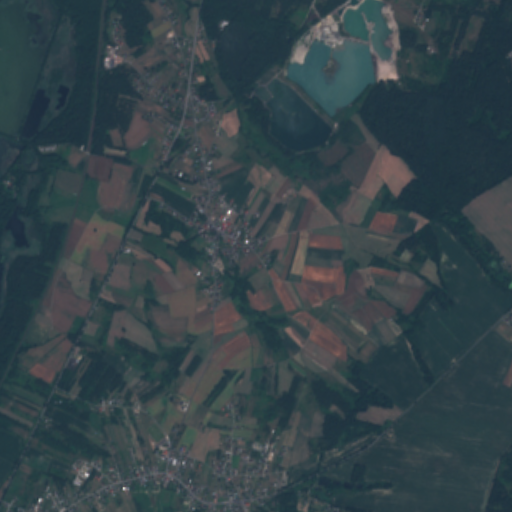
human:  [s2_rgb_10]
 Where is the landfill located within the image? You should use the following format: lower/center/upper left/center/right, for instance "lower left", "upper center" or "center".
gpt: There is no landfill in the image.